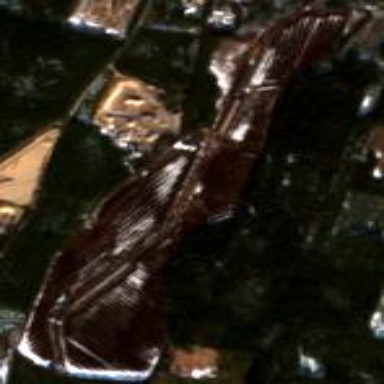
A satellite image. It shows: Bog wetland with peat cutting activity.